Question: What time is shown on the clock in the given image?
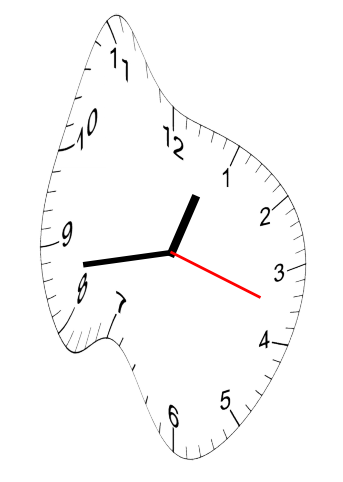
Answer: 12:43:18